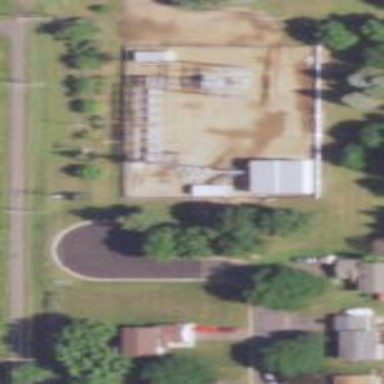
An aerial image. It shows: Distribution power substation secured by fence.